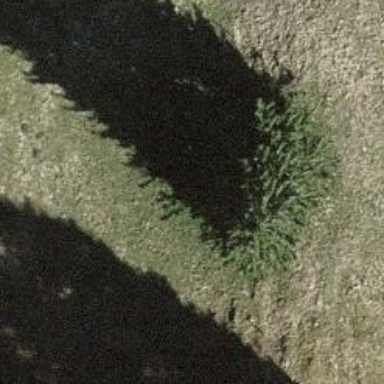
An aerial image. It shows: Beautiful tree in nature.